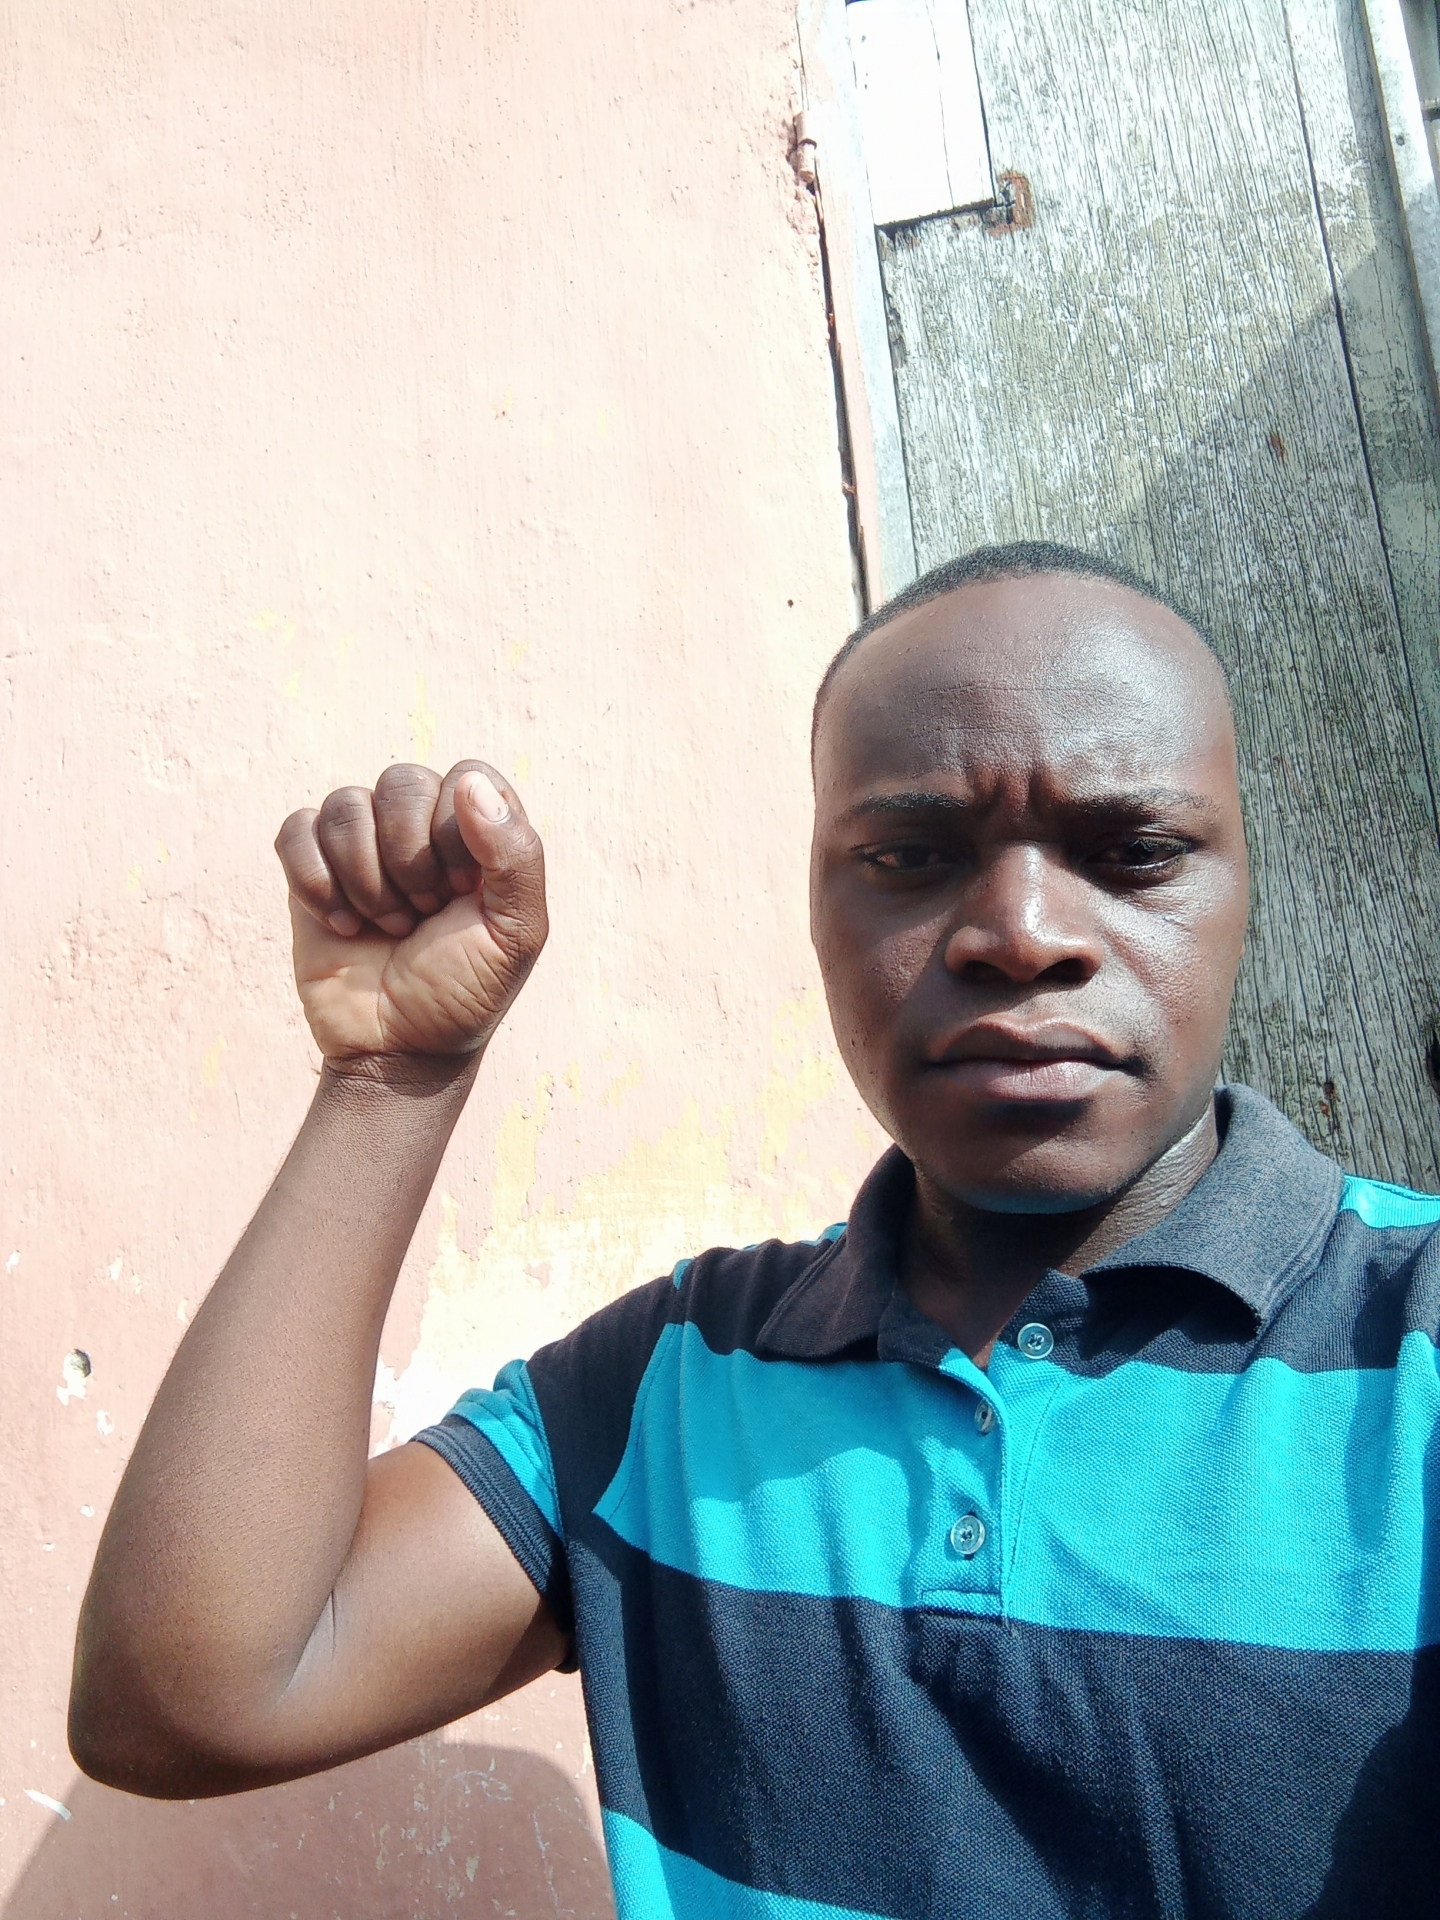
Label: clear